Interaction volume radius: 10 \u00c5
Interaction volume height: 30 \u00c5
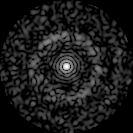
Disorder parameter: 0.8346